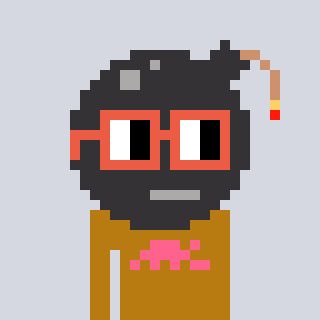
a pixel art character with square orange glasses, a bomb-shaped head and a gold-colored body on a cool background